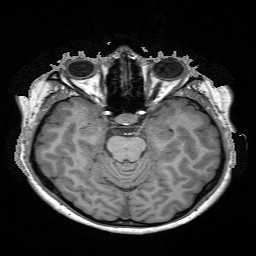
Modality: T1w
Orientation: axial
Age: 21
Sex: female
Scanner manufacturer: siemens
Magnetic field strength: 3 T
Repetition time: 1900 s
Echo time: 2.49 s